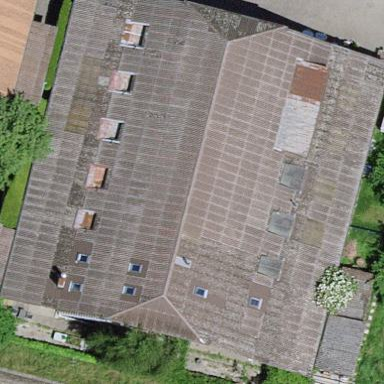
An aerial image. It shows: Commercial building.